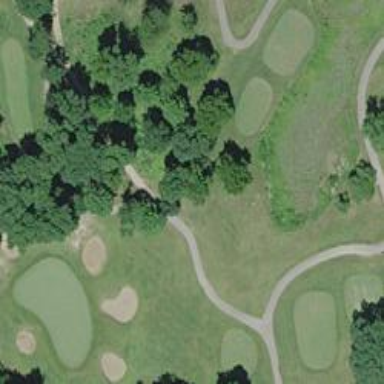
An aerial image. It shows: Path for golf carts.